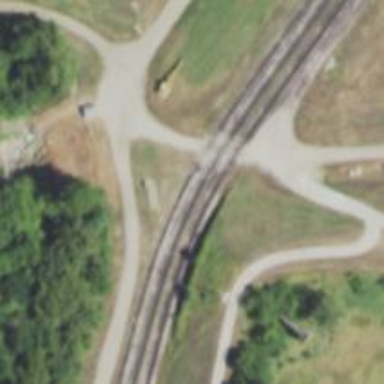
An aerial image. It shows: Railway siding for service.